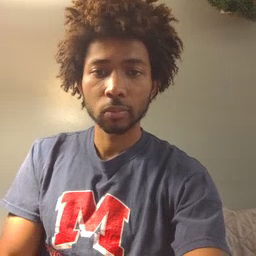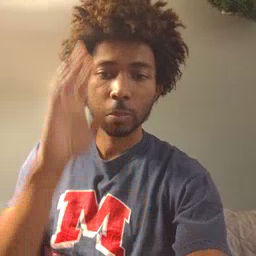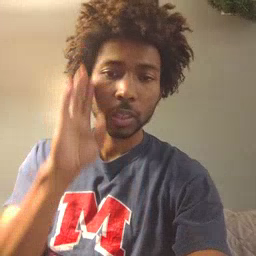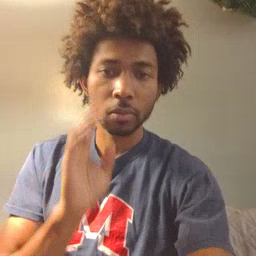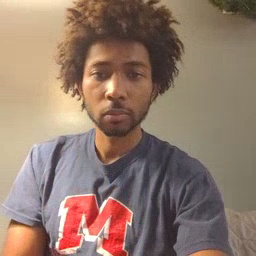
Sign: brown